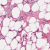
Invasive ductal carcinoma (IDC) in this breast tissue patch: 1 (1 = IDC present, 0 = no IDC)